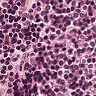
Metastatic tissue present: no